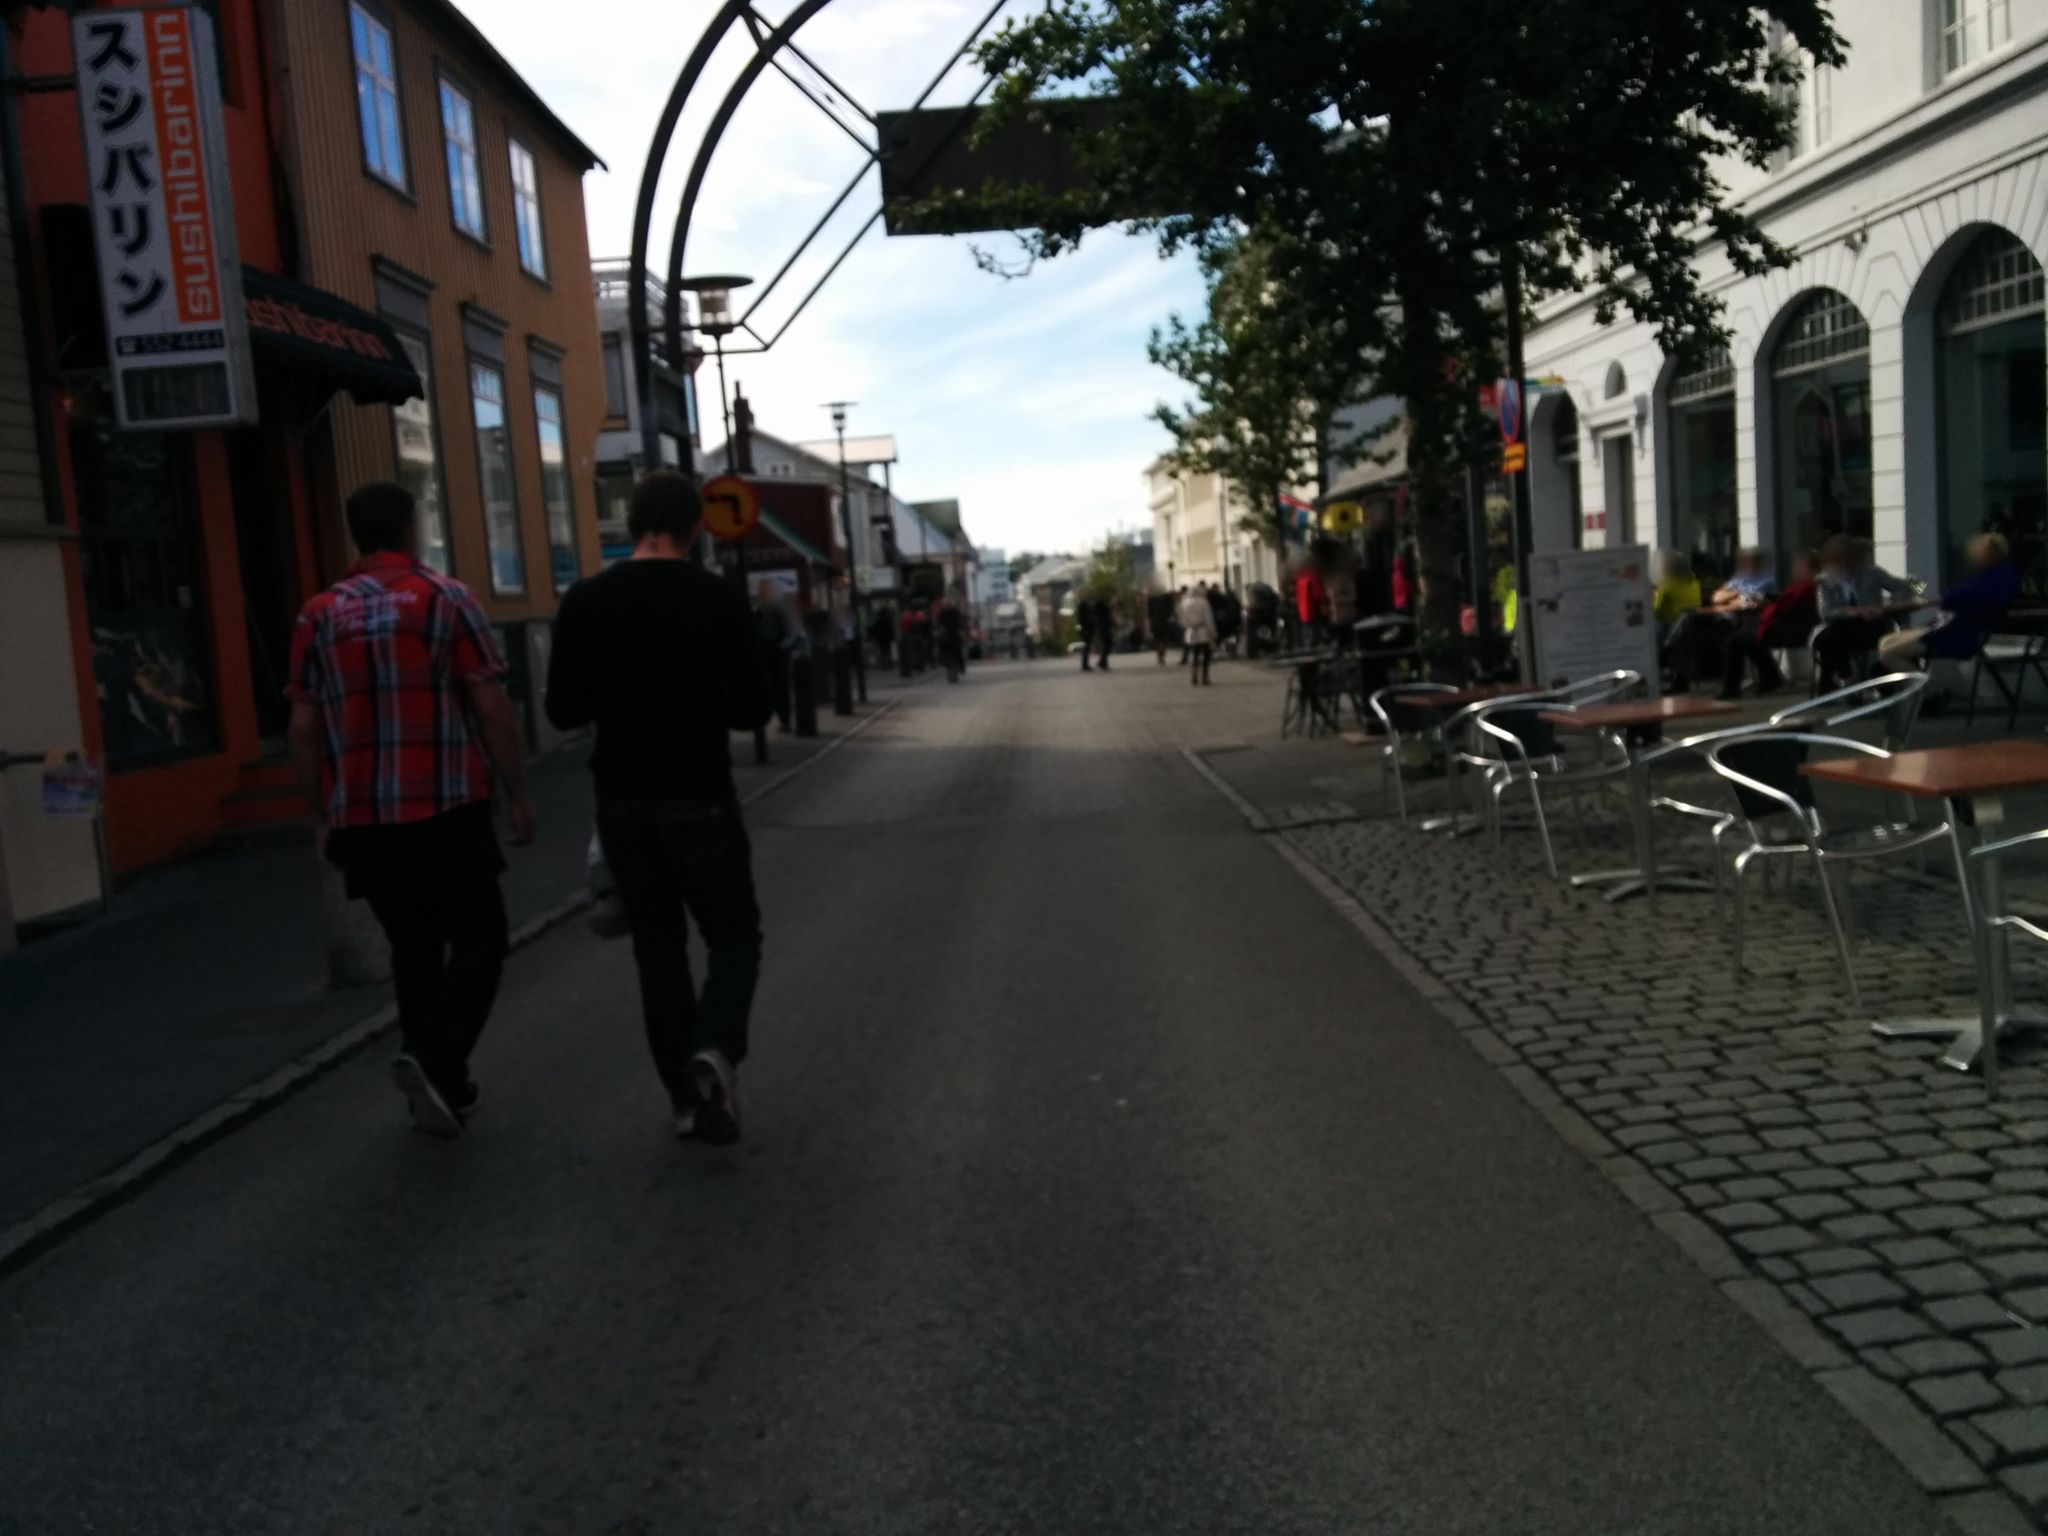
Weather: clear
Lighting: day
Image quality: good
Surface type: walking surface
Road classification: steps, footway, residential
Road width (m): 3.5
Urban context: urban centre
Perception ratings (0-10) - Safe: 3.18, Lively: 7.11, Beautiful: 8.01, Boring: 2.61, Depressing: 1.13, Wealthy: 4.76